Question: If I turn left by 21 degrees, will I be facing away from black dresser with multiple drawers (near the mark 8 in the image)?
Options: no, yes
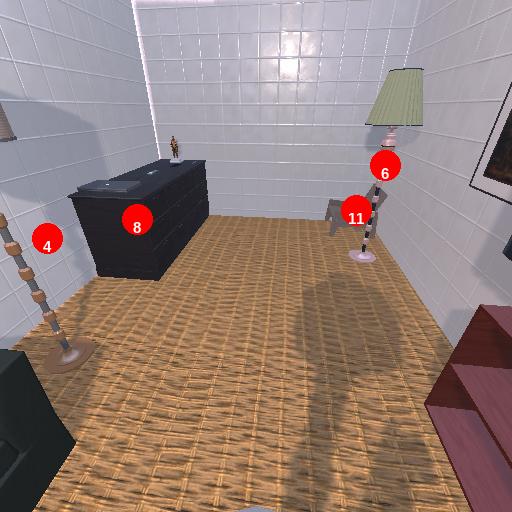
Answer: no